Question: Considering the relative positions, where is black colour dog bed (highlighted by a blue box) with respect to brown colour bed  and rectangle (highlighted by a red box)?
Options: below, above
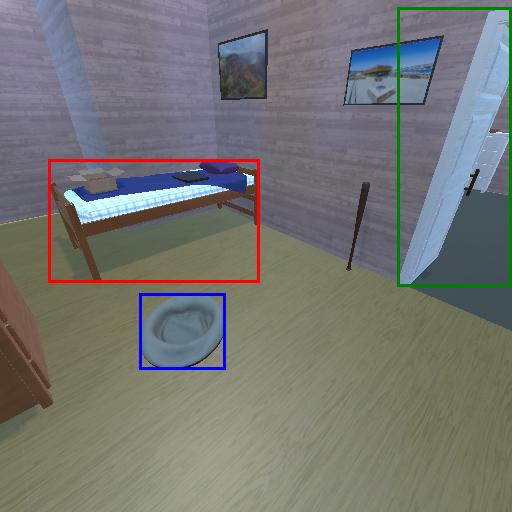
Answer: below